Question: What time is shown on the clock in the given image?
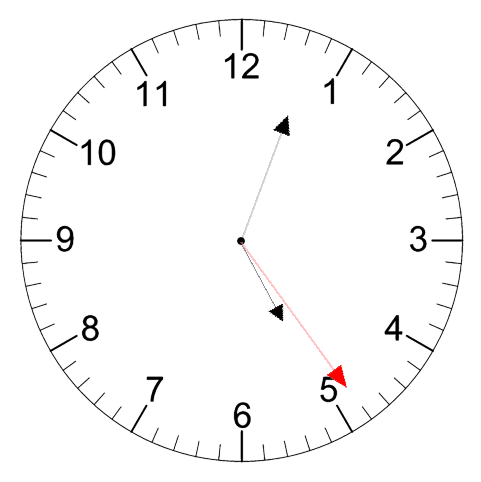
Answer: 05:03:24